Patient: sex M, age 49
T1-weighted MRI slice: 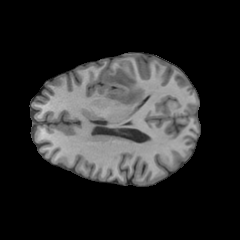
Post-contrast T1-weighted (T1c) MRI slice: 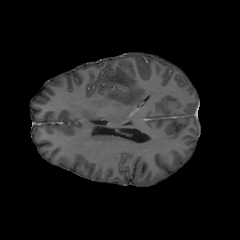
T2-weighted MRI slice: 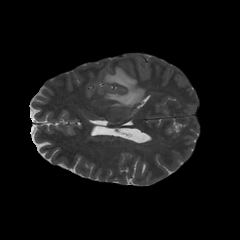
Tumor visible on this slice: yes
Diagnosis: Glioblastoma, IDH-wildtype
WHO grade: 4